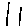
Label: line